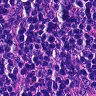
Metastatic tissue present: no